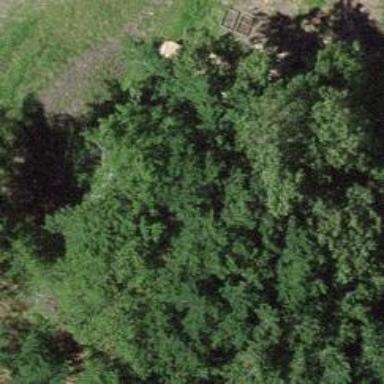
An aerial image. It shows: Shed.